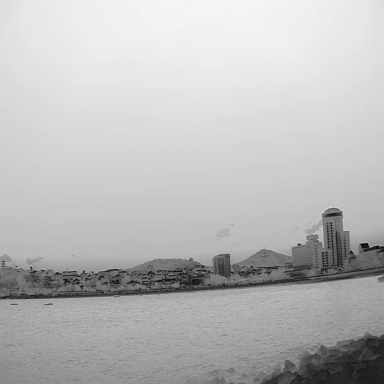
There are two bulk_carriers in the infrared image.